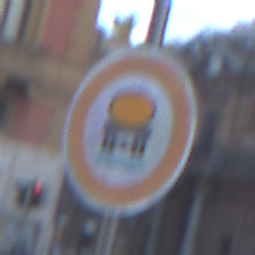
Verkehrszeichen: VerbotFahrzeugeWassergefaehrdenderLadung
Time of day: SunriseSunset
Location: Outdoor (Urban)
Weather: PartlyCloudy
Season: NotSpecified
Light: Natural